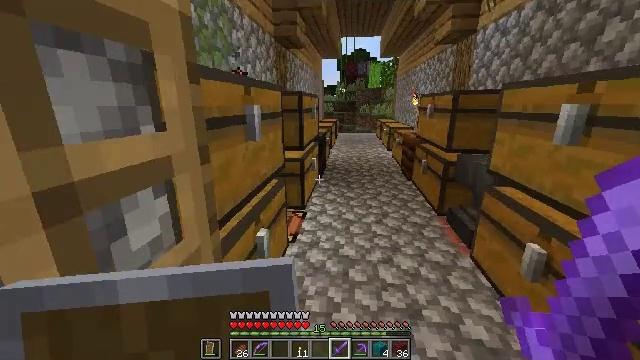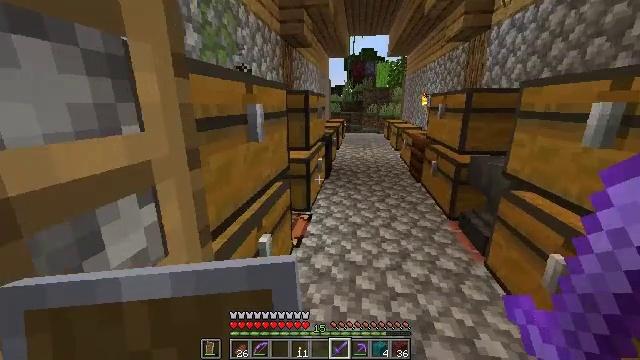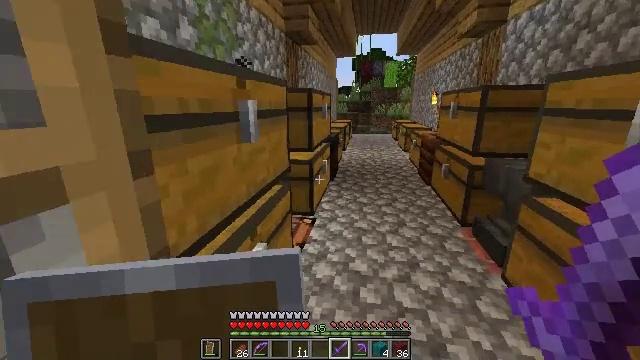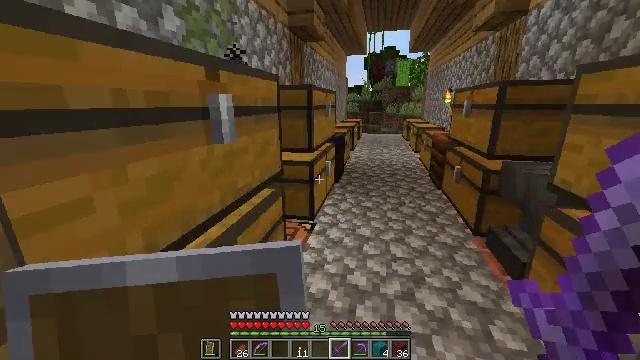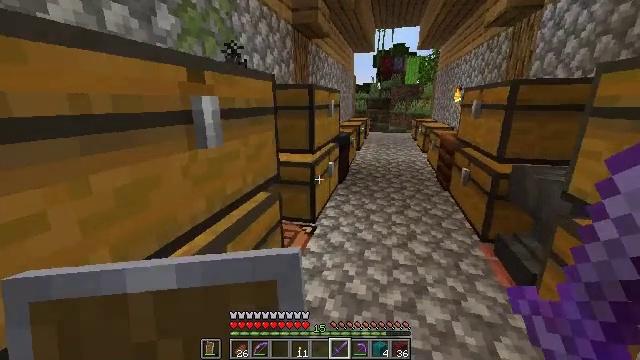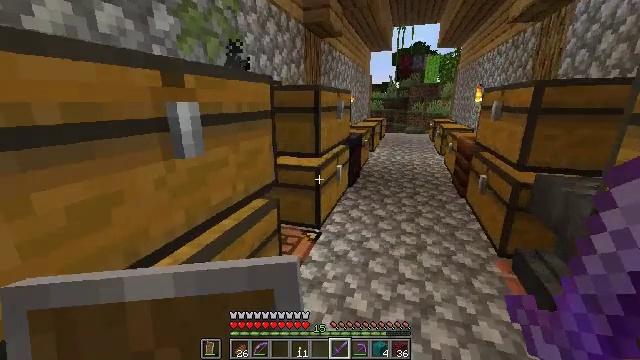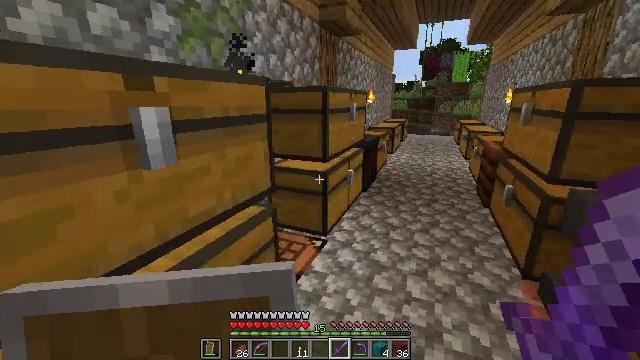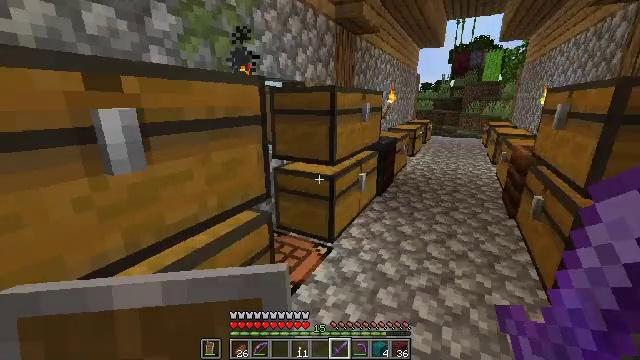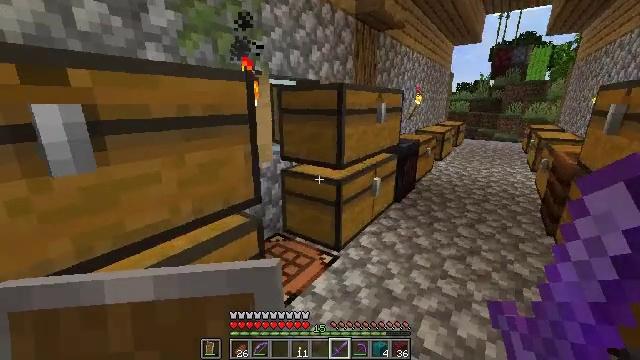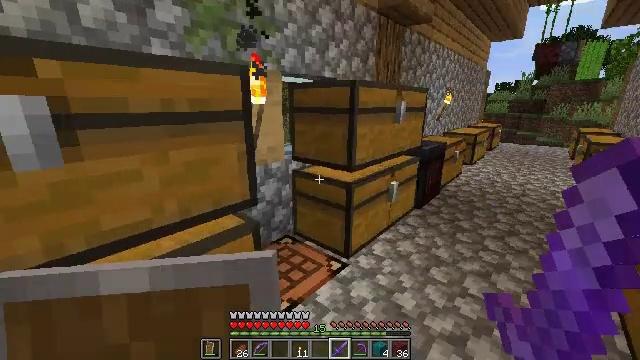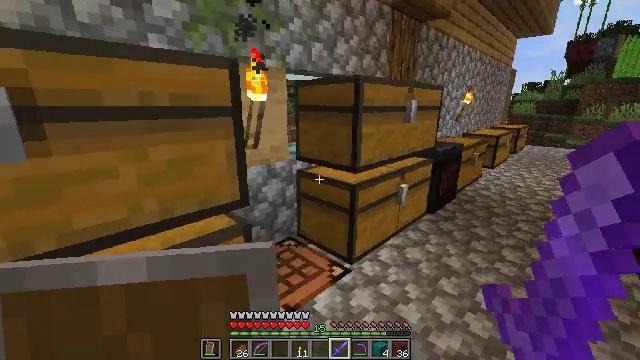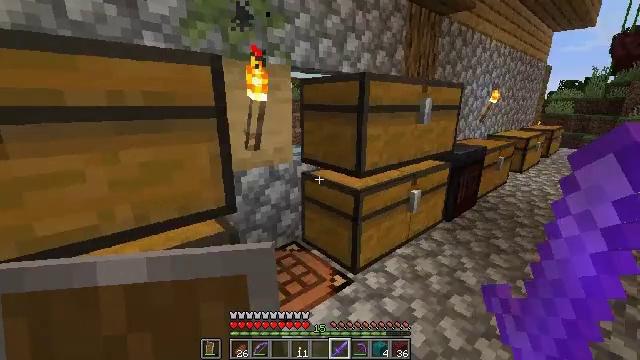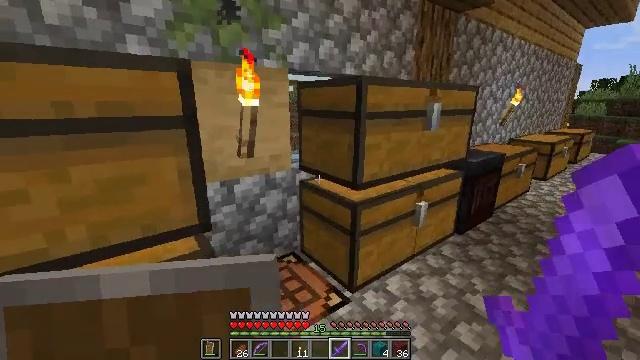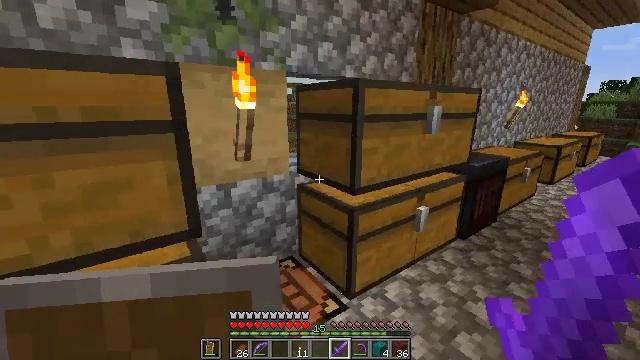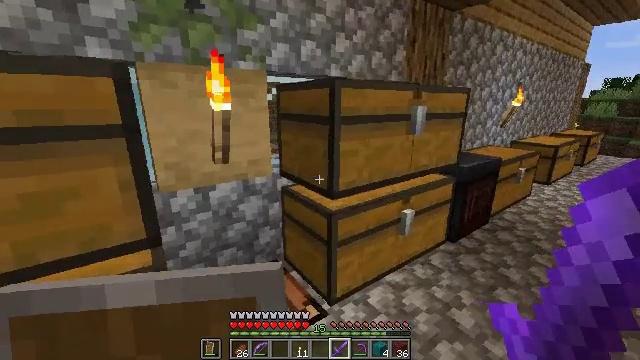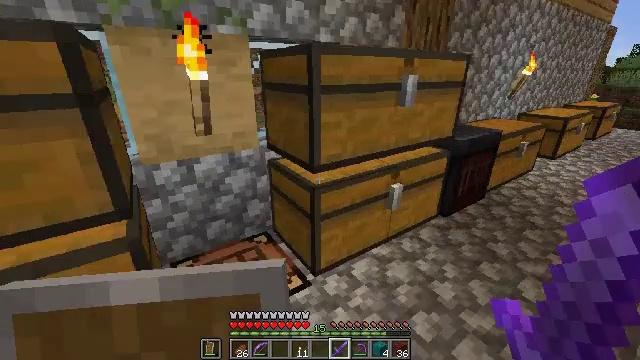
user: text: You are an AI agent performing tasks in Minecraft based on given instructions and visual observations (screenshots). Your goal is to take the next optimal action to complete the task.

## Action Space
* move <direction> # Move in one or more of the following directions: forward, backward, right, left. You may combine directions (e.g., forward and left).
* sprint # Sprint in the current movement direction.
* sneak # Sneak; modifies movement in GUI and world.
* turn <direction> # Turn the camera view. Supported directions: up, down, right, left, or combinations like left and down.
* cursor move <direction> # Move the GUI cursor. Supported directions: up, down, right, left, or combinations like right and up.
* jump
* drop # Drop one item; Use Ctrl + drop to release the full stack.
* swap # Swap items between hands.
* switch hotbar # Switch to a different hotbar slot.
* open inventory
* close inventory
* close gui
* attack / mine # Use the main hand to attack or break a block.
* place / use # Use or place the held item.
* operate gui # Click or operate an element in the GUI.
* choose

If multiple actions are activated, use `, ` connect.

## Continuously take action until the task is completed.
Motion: motion action
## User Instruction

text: Get an ender eye by combining ender pearl and blaze powder in the crafting table.
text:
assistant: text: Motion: move forward and move right, turn left
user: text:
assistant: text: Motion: move forward and move right, turn left
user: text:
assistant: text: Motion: move forward and move right, turn left
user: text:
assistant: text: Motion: move forward and move right, turn left
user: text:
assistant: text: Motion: move forward and move right, turn left
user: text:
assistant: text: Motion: move forward and move right, turn left
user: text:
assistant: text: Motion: move forward and move right, turn left
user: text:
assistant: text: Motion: move forward and move right, turn left
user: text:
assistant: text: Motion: move forward and move right, turn left
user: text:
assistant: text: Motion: move forward and move right, turn left
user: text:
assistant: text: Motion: move forward and move right, turn left
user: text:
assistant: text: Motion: move forward and move right, turn left
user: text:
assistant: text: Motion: move right, turn left
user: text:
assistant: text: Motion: move right
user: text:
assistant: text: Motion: turn left and down
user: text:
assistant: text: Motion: turn down
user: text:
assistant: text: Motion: no_op
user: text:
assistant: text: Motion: use / place
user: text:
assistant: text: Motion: use / place
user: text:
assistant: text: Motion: use / place
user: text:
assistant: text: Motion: no_op
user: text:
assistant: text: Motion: no_op
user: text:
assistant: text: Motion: no_op
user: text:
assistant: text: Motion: no_op
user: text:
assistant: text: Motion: no_op
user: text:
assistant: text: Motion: no_op
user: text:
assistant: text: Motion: turn up
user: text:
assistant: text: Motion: turn up
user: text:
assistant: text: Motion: turn left and up
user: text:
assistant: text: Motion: sneak, turn left and up